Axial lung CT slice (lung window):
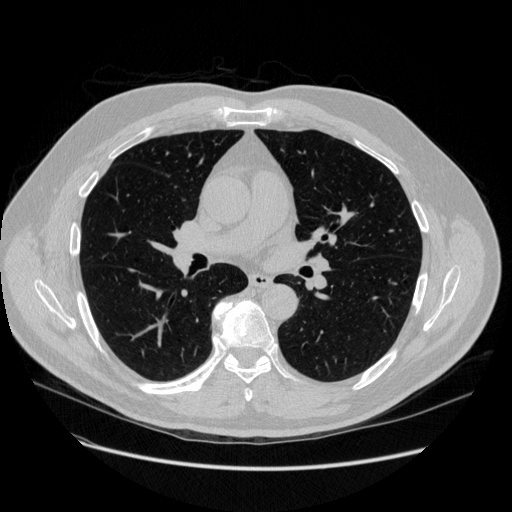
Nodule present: no